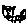
Label: cat